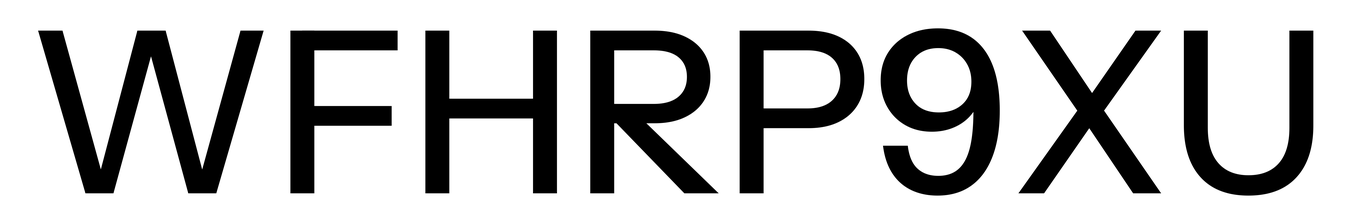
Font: InstrumentSans_Medium